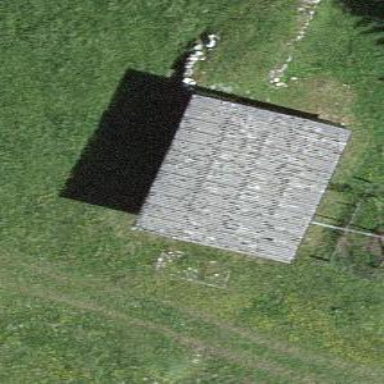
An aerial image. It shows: Cabin is depicted in the image.